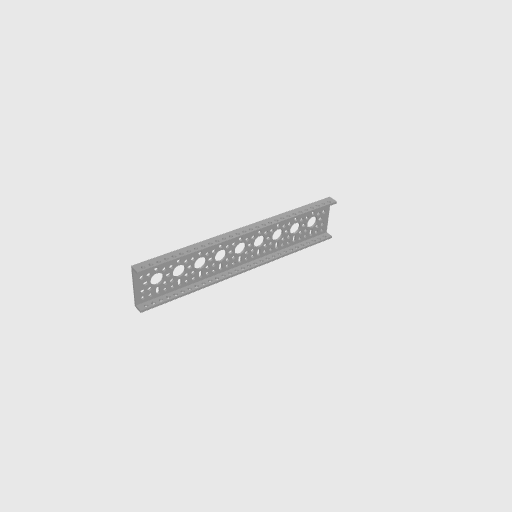
Part: LowSideUChannel9H